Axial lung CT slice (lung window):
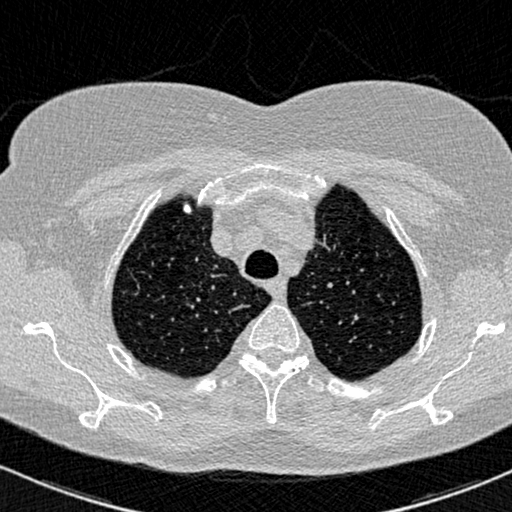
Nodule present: no